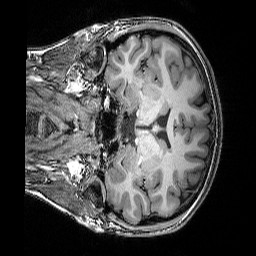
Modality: T1w
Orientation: coronal
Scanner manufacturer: siemens
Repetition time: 2.25 s
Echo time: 0.00418 s